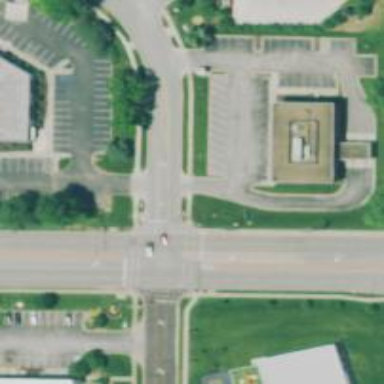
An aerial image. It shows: Solid stop line on the road.